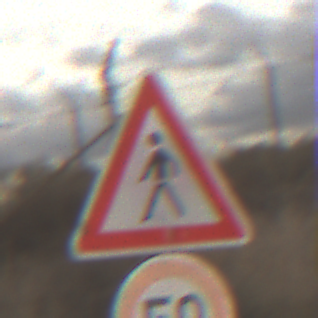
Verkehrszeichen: FussgaengerRechts
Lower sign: Geschwindigkeit50
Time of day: SunriseSunset
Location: Outdoor (RoadRail)
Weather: PartlyCloudy
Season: NotSpecified
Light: Natural